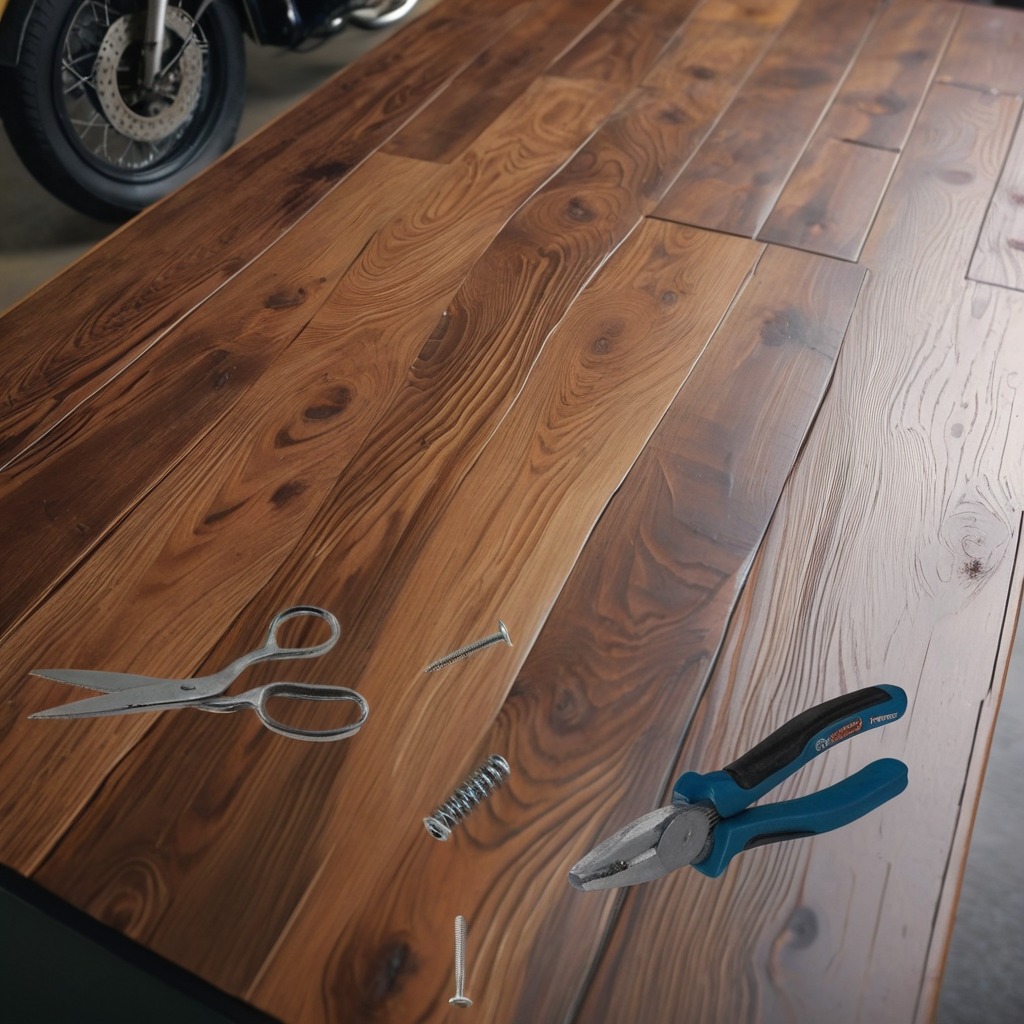
A metal machine screw, an iron nail, a pair of pliers, a coiled metal spring, and a pair of scissors are lying on an oil-spilled wooden table in a vintage motorcycle garage.